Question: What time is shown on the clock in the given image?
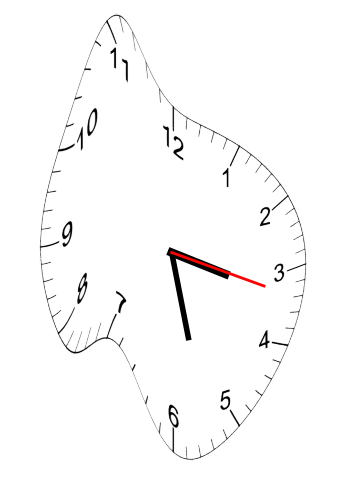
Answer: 03:27:17